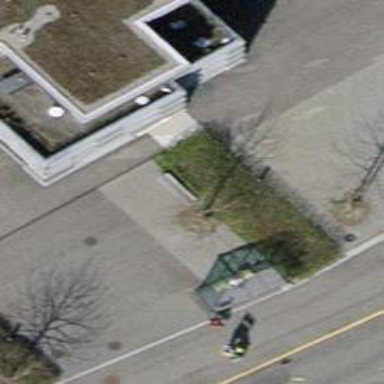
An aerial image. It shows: Brown bench in the vicinity.